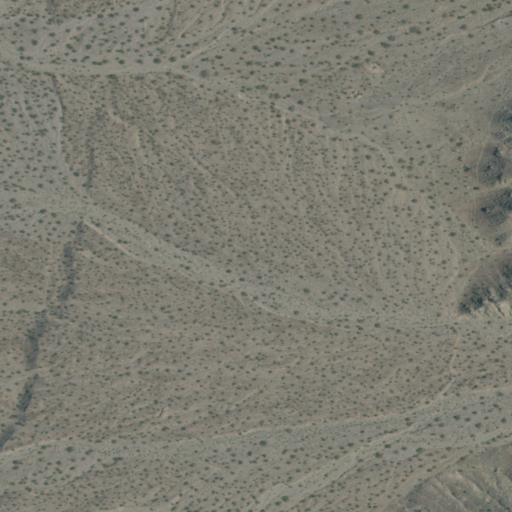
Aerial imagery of valley in California named Tank Canyon containing shrub and barren land